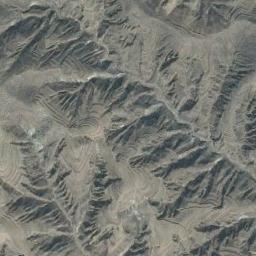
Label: mountain